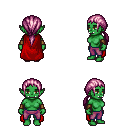
a pixel art fantasy rpg character, female body template, orc, green skin, red cape, magenta pants, pink ponytail hairstyle, leather bracers, four views (front, back, left, right), 2x2 character sprite sheet, small pixel art, hard edges, no anti-aliasing